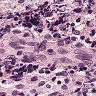
Metastatic tissue present: no